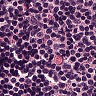
Metastatic tissue present: no